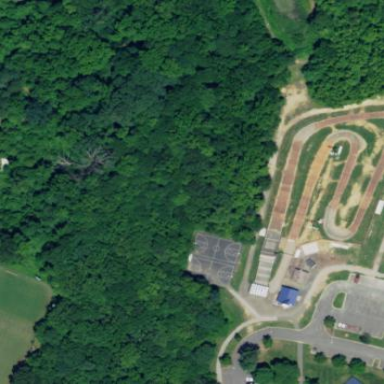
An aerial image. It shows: BMX track on designated pitch land for leisure.